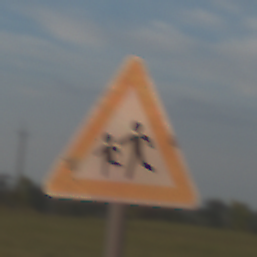
Verkehrszeichen: KinderRechts
Umgebung: Outdoor, Nature
Tageszeit: SunriseSunset
Wetter: PartlyCloudy
Licht: Natural
Jahreszeit: NotSpecified
Kontrast: MediumContrast